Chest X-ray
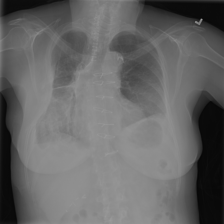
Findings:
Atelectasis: negative
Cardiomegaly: negative
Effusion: negative
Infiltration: negative
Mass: negative
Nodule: negative
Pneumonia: negative
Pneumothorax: negative
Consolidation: negative
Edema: negative
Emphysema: negative
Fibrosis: negative
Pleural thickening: negative
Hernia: negative